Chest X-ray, PA view. Patient: 51 years old, sex F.
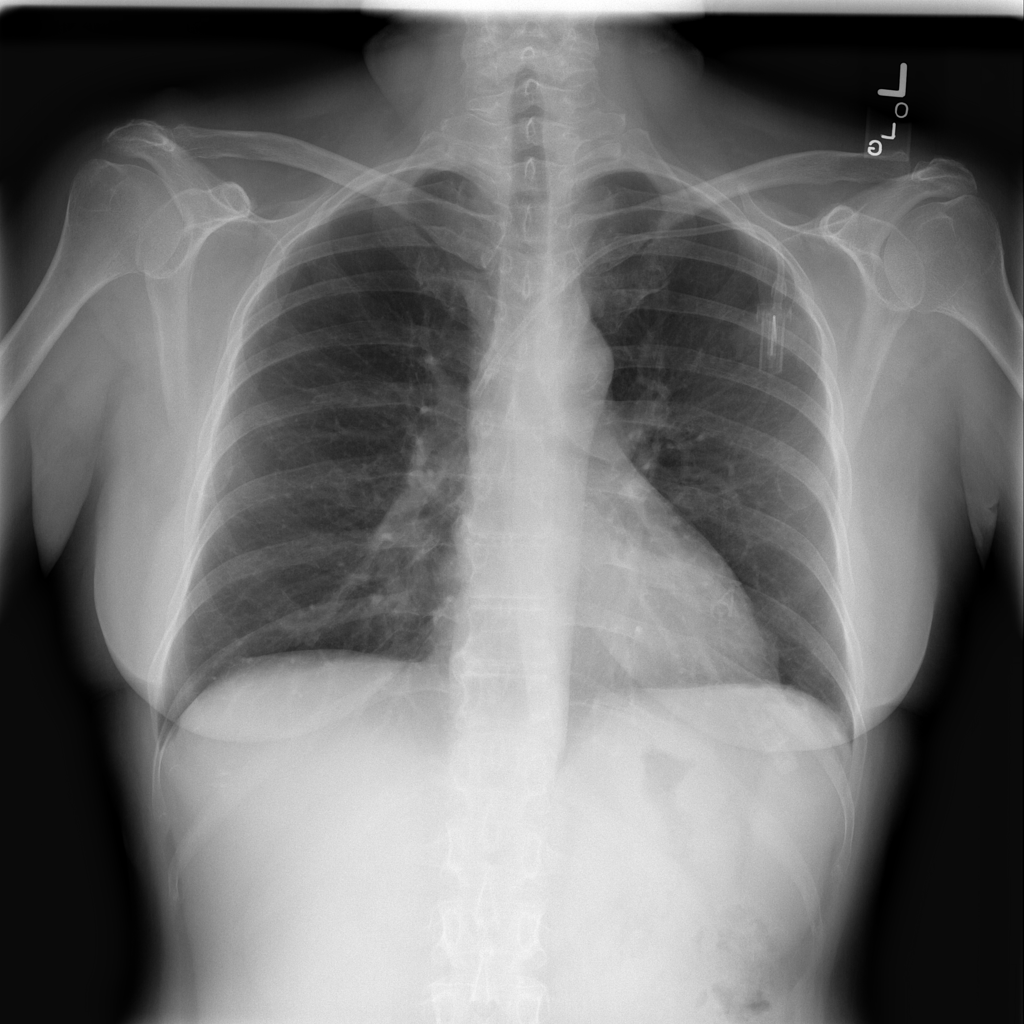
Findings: No Finding